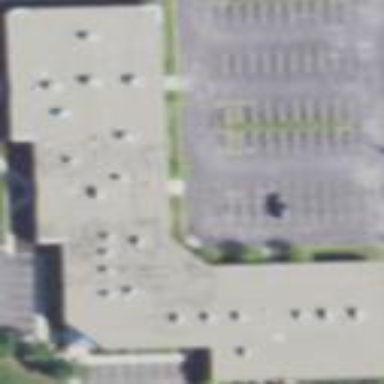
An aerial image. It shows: Commercial building.